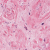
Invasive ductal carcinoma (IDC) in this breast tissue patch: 0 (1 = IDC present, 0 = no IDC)